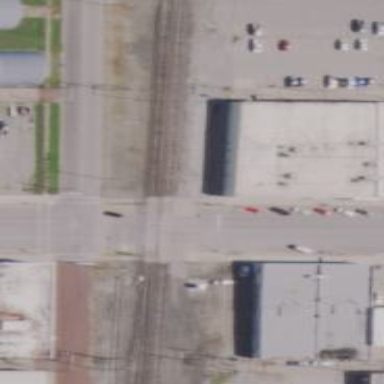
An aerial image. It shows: Railway level crossing.